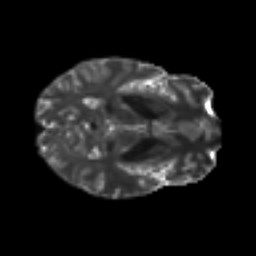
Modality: T2w
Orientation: axial
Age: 43
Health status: ill
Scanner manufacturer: philips
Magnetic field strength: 3 T
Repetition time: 9 s
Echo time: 0.127 s